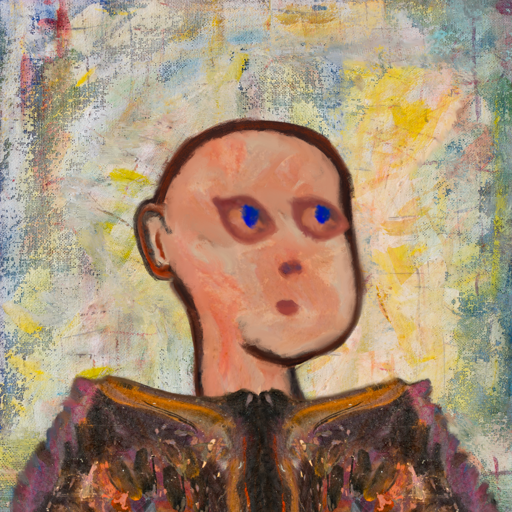
Background: Irani, Head And Neck Side: Roy_Bahadur, Face Side: Mother_And_Son_Mother, Bust: Gypsy_Queen, Hair Side: Blank, Head Accessory: Blank, Second Necklace: Blank, Necklace: Blank, Baby: Blank